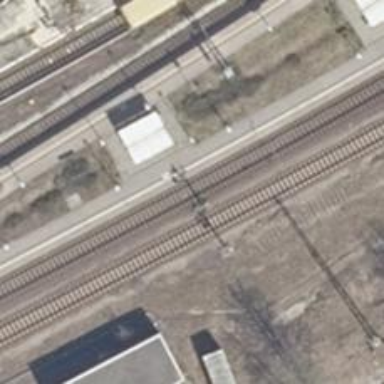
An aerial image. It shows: Railway signal.